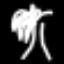
Label: palm tree